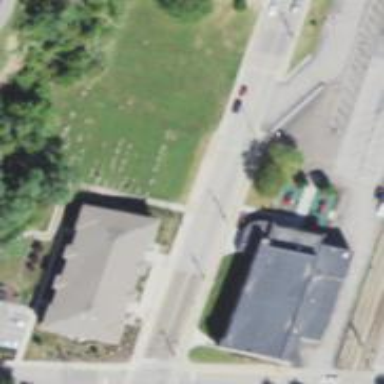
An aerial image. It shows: Cemetery.